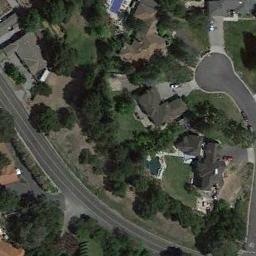
Label: residential